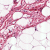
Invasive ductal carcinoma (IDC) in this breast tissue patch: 0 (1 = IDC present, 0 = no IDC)